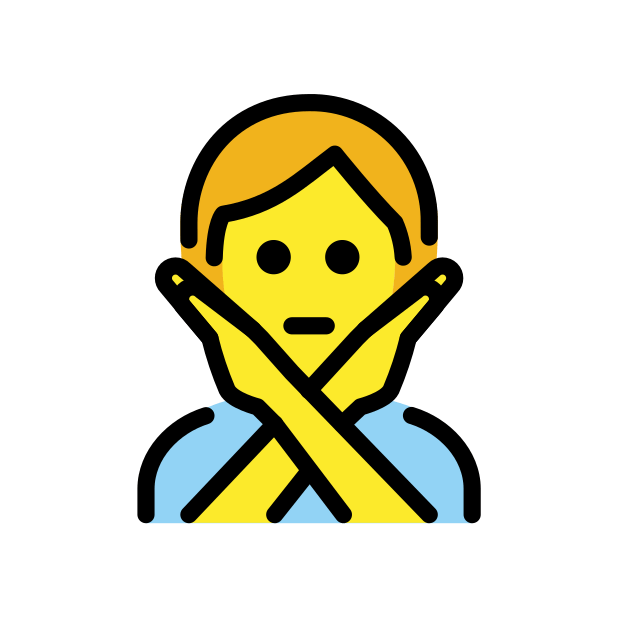
Emoji: 🙅
Name: face with no good gesture
Unicode: 0x1f645